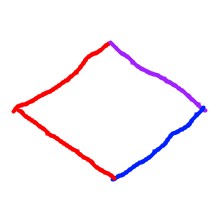
Shape: rhombus